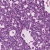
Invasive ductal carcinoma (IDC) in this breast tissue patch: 1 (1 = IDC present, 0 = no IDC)